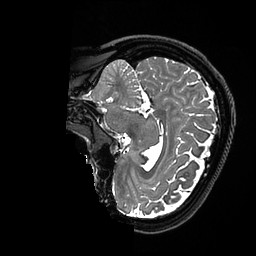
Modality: T2w
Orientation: sagittal
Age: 37
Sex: female
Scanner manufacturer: ge
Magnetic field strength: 3 T
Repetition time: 3.202 s
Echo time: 0.06609 s